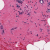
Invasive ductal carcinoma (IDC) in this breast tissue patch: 0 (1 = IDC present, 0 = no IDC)